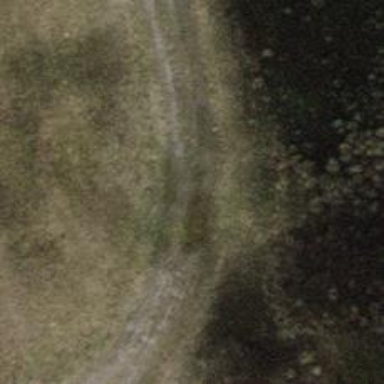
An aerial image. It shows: Gravel track of grade3 type.